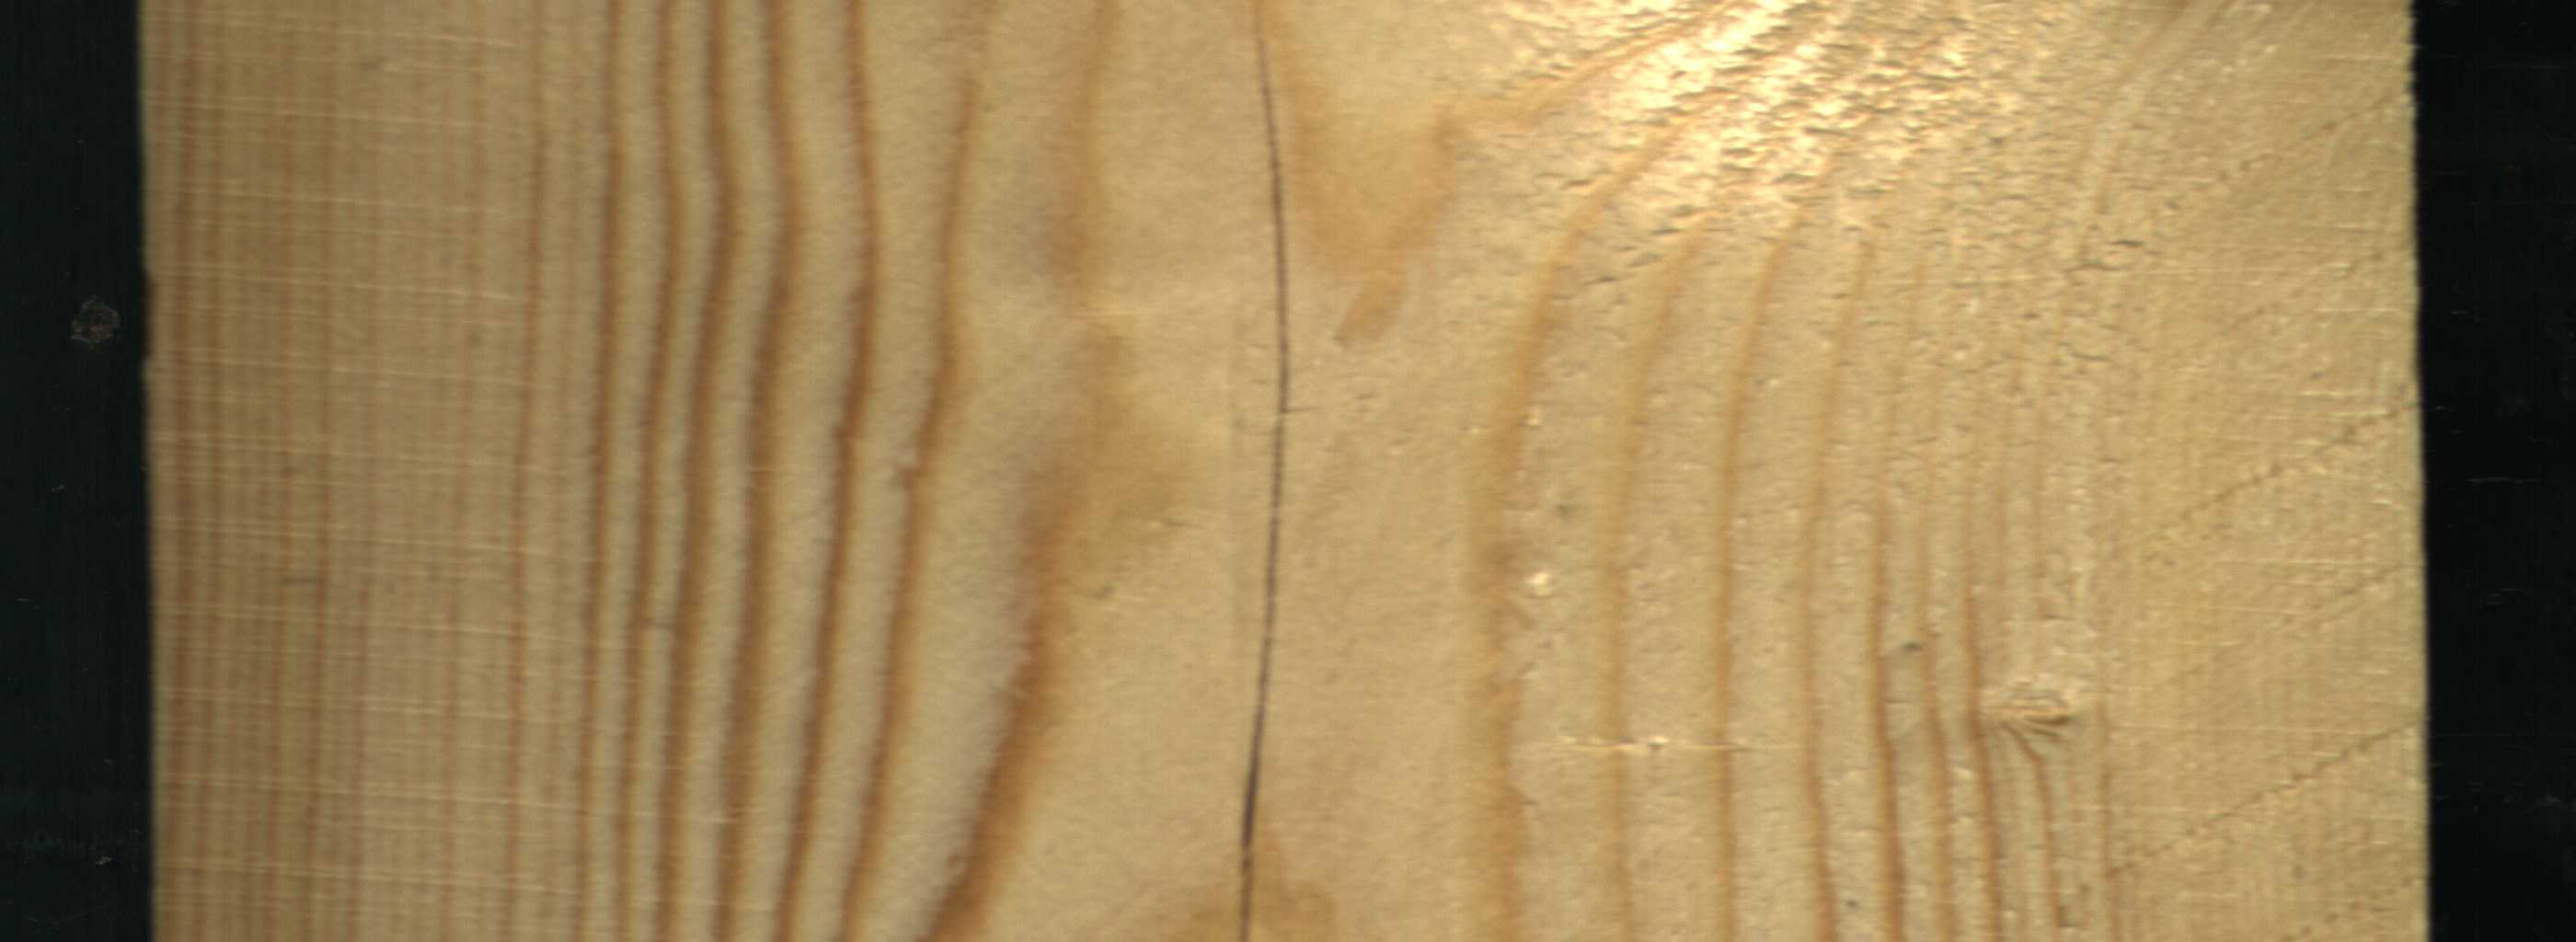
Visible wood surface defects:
Crack